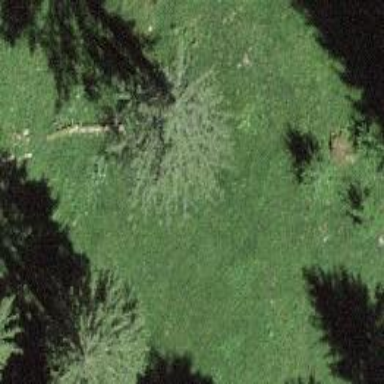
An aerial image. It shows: Beautiful tree in nature.